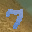
Label: 7